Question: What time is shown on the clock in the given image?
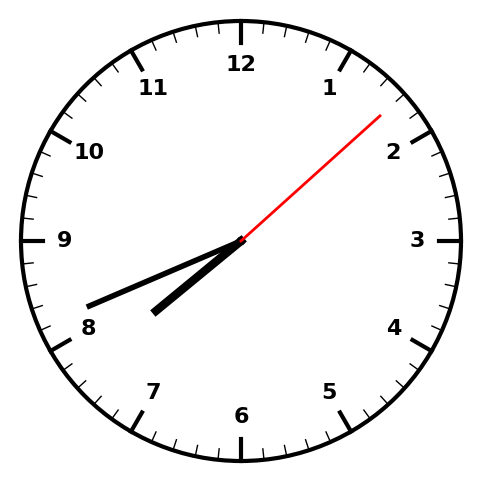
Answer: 07:41:08